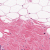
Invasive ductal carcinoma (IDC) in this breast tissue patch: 0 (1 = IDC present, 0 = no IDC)